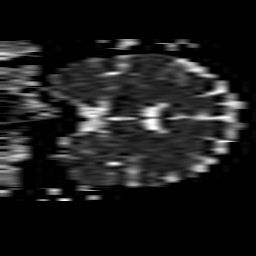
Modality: ADC
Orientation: coronal
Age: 46
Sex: male
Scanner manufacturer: philips
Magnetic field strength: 1.5 T
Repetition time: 3.497 s
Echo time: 0.07078 s